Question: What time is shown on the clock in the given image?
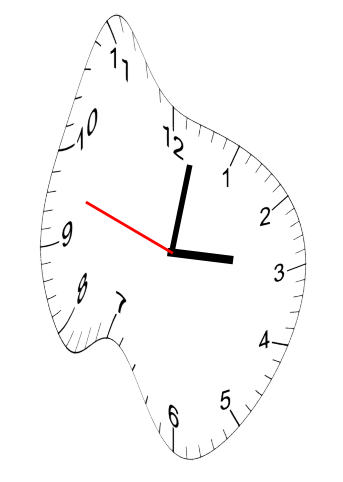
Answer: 03:01:48